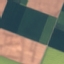
Label: AnnualCrop